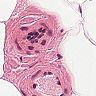
Metastatic tissue present: no